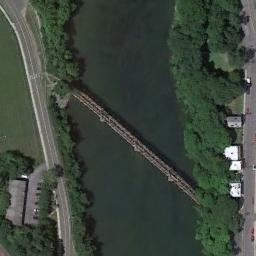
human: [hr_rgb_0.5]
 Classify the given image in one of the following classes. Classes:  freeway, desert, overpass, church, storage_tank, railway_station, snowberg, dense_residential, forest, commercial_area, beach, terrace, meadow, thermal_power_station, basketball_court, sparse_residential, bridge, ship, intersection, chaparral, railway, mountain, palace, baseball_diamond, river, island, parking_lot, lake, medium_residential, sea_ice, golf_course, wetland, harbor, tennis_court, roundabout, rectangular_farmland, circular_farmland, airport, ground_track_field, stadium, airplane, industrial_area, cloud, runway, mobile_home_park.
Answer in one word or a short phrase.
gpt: bridge